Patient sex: F
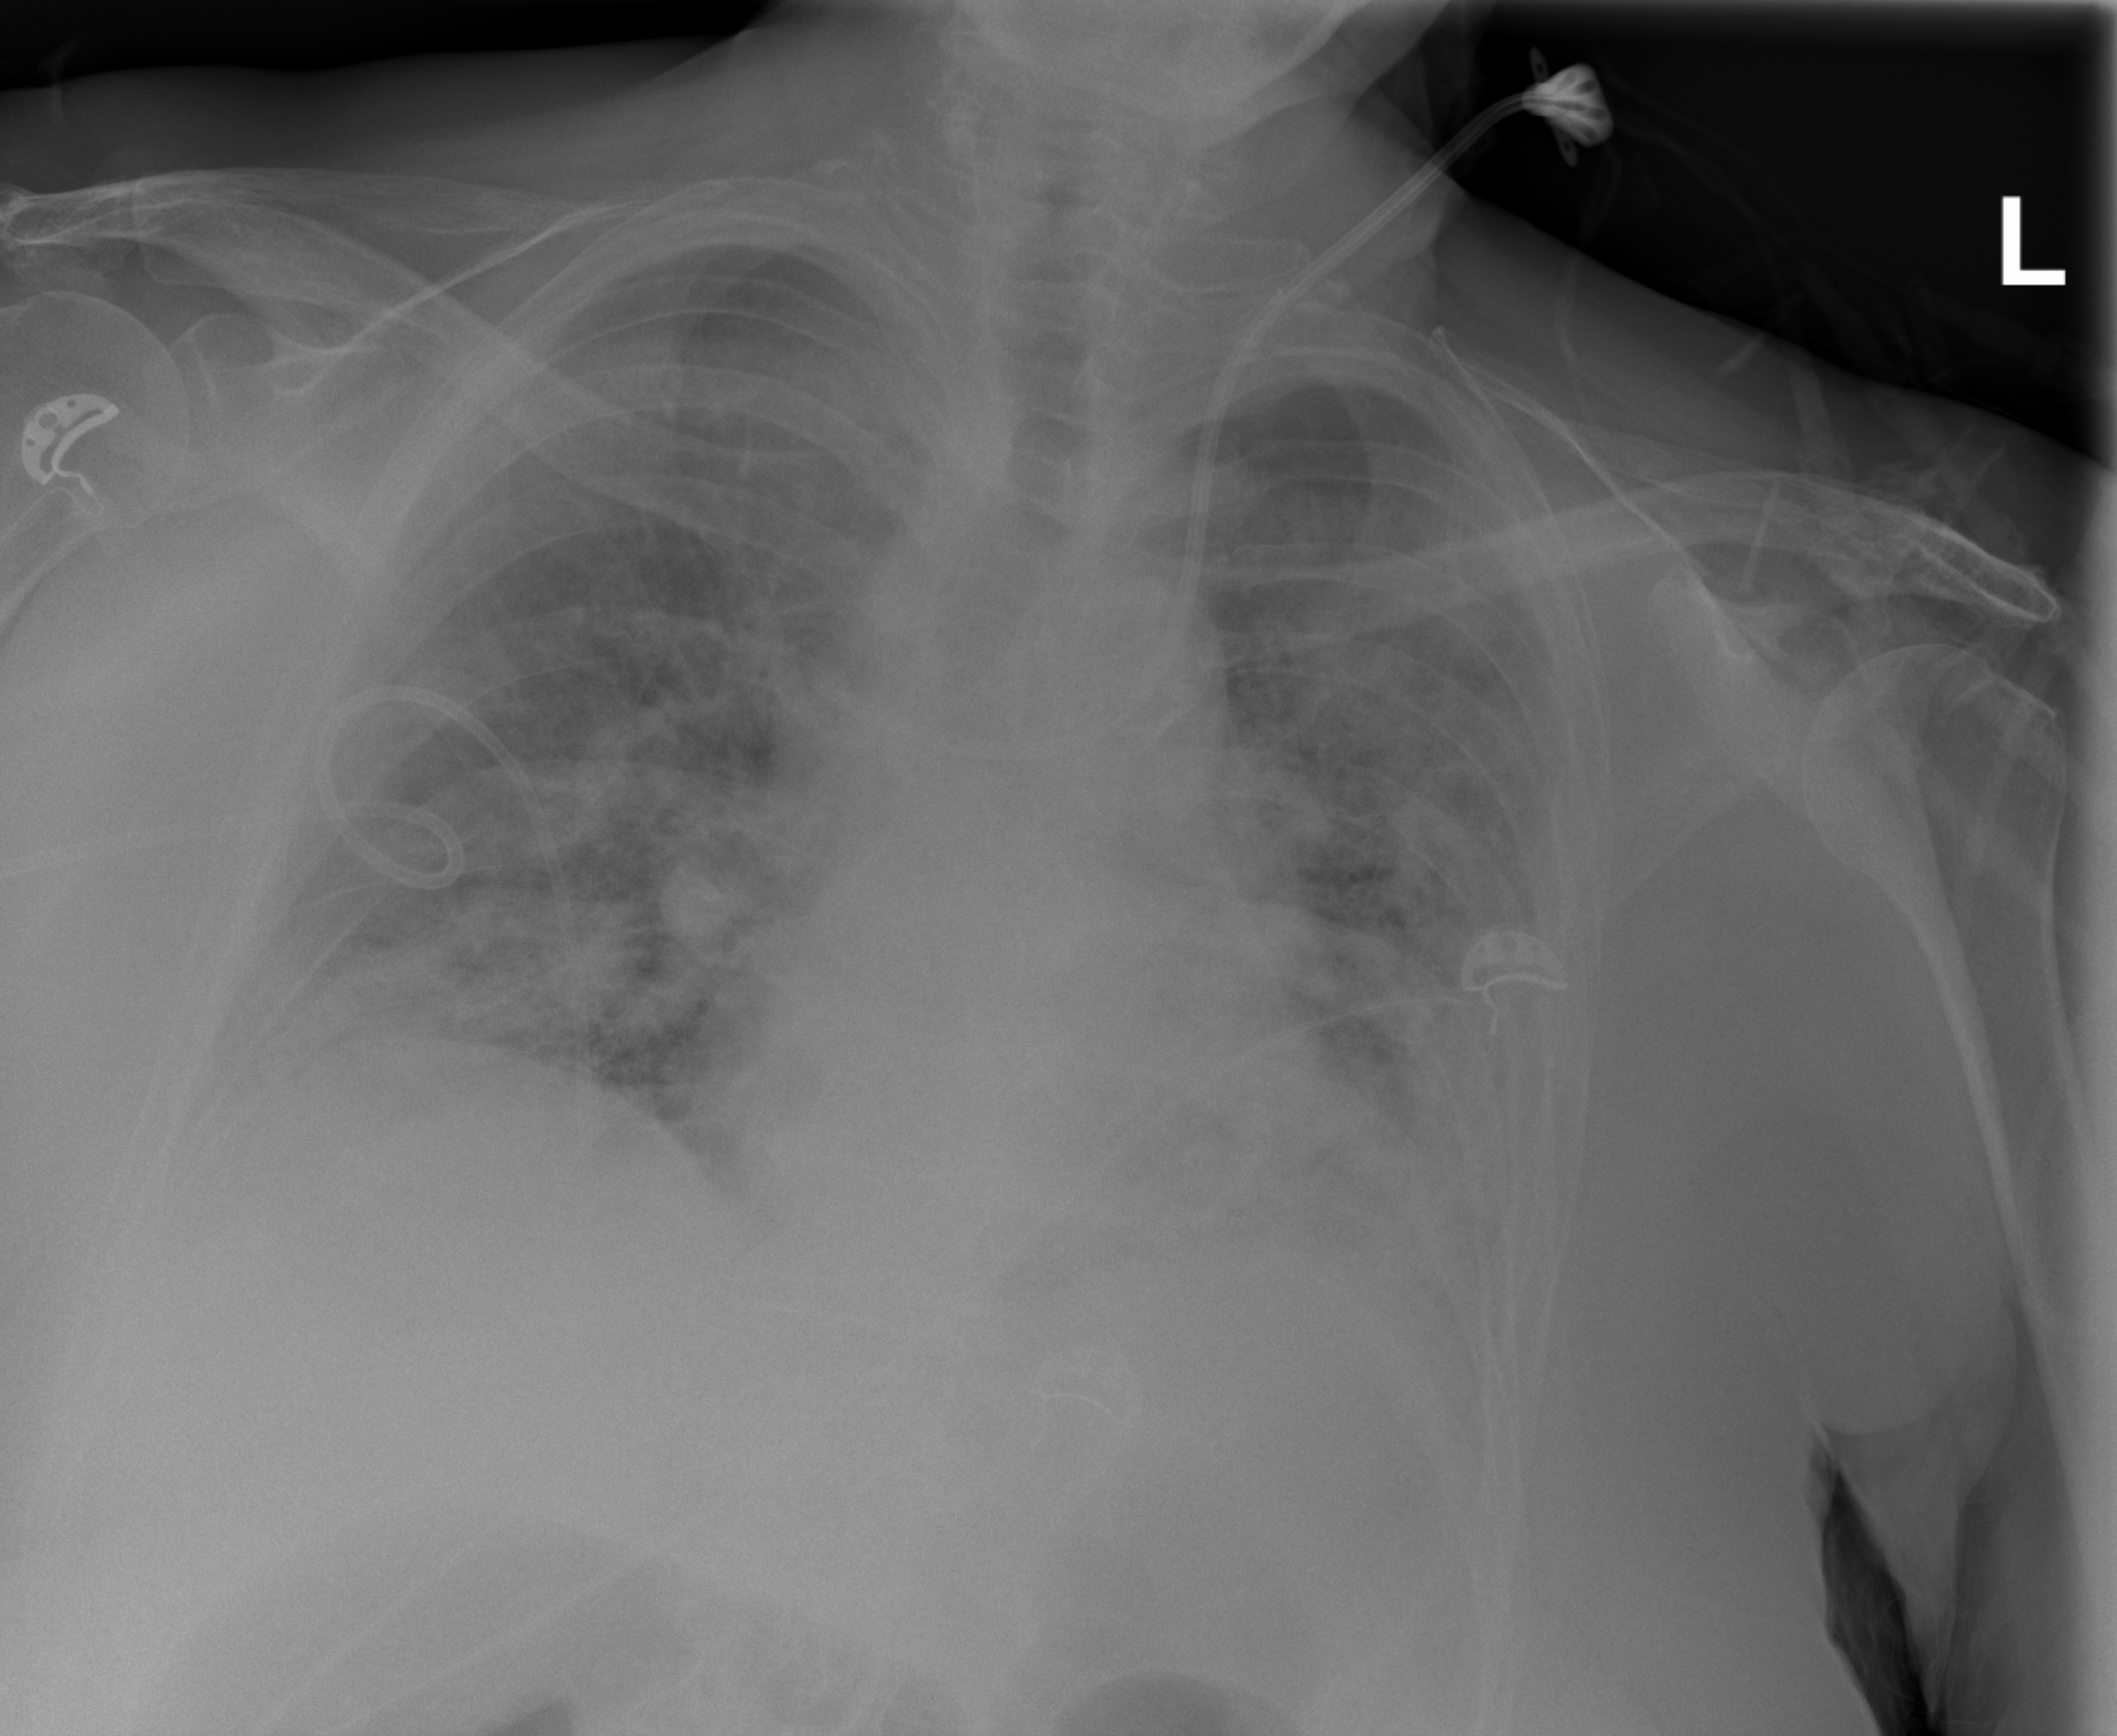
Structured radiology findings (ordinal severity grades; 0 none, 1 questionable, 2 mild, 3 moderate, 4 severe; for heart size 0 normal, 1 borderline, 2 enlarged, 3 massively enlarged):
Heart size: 2
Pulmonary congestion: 2
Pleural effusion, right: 2
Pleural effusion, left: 2
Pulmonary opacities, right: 3
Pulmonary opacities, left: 3
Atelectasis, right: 2
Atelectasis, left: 2